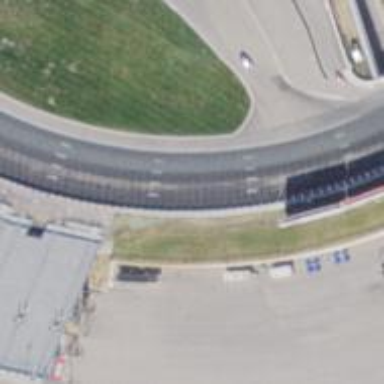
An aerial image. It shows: Asphalt raceway designed for motor sports.